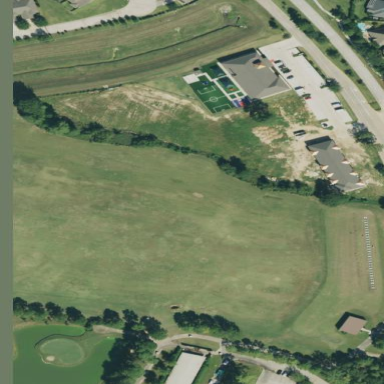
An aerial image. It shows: Grassy area designated for driving range golf.